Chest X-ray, AP view. Patient: 33 years old, sex M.
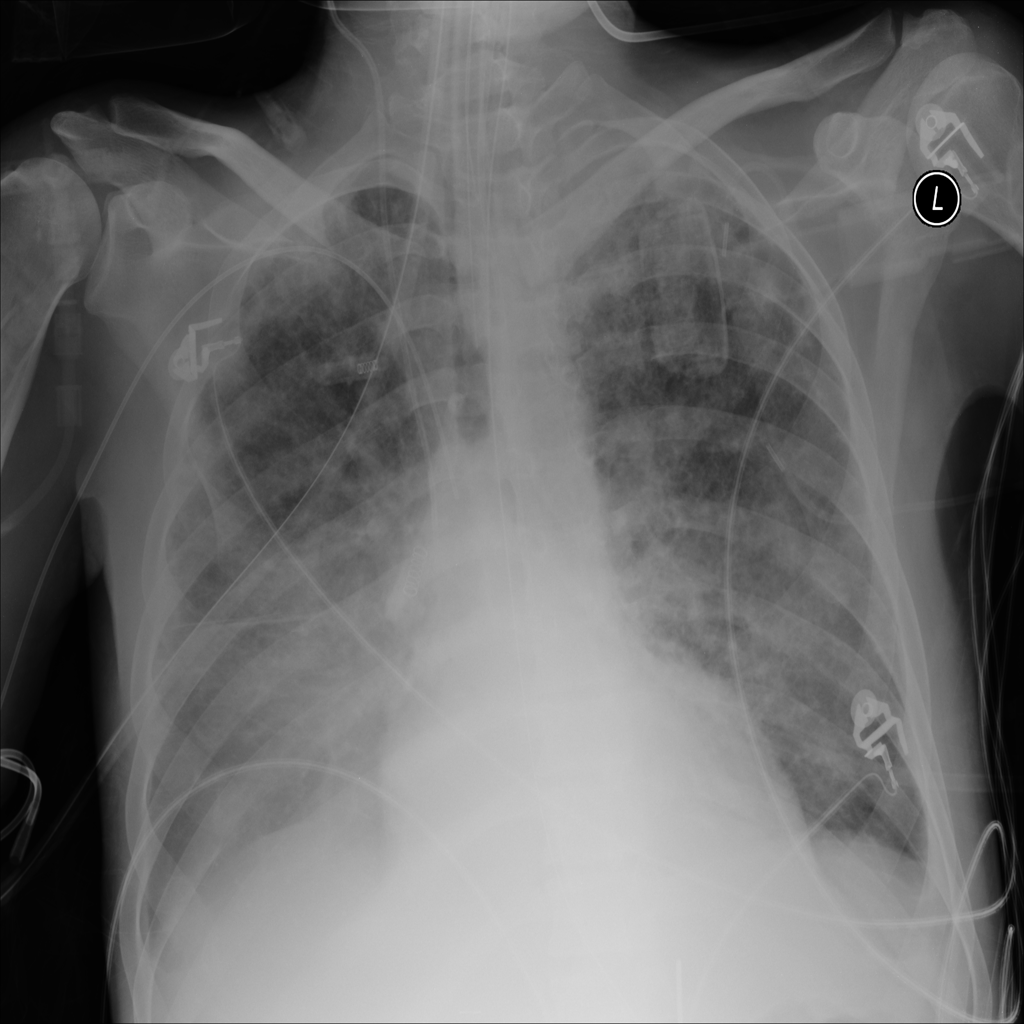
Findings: Effusion, Infiltration